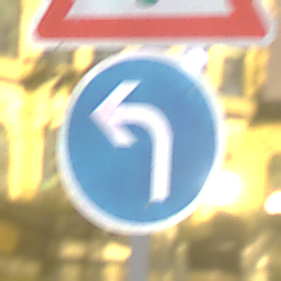
Verkehrszeichen: VorgeschriebeneFahrtrichtungLinks
Zusatzzeichen oben: Lichtzeichenanlage
Umgebung: Outdoor, Urban
Tageszeit: Night
Wetter: Overcast
Licht: Artificial
Jahreszeit: NotSpecified
Kontrast: HighContrast